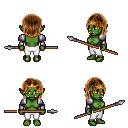
a pixel art fantasy rpg character, female body template, orc, green skin, steel arm armor, white pants, brown long bangs hairstyle, gold tiara, spear, four views (front, back, left, right), 2x2 character sprite sheet, small pixel art, hard edges, no anti-aliasing